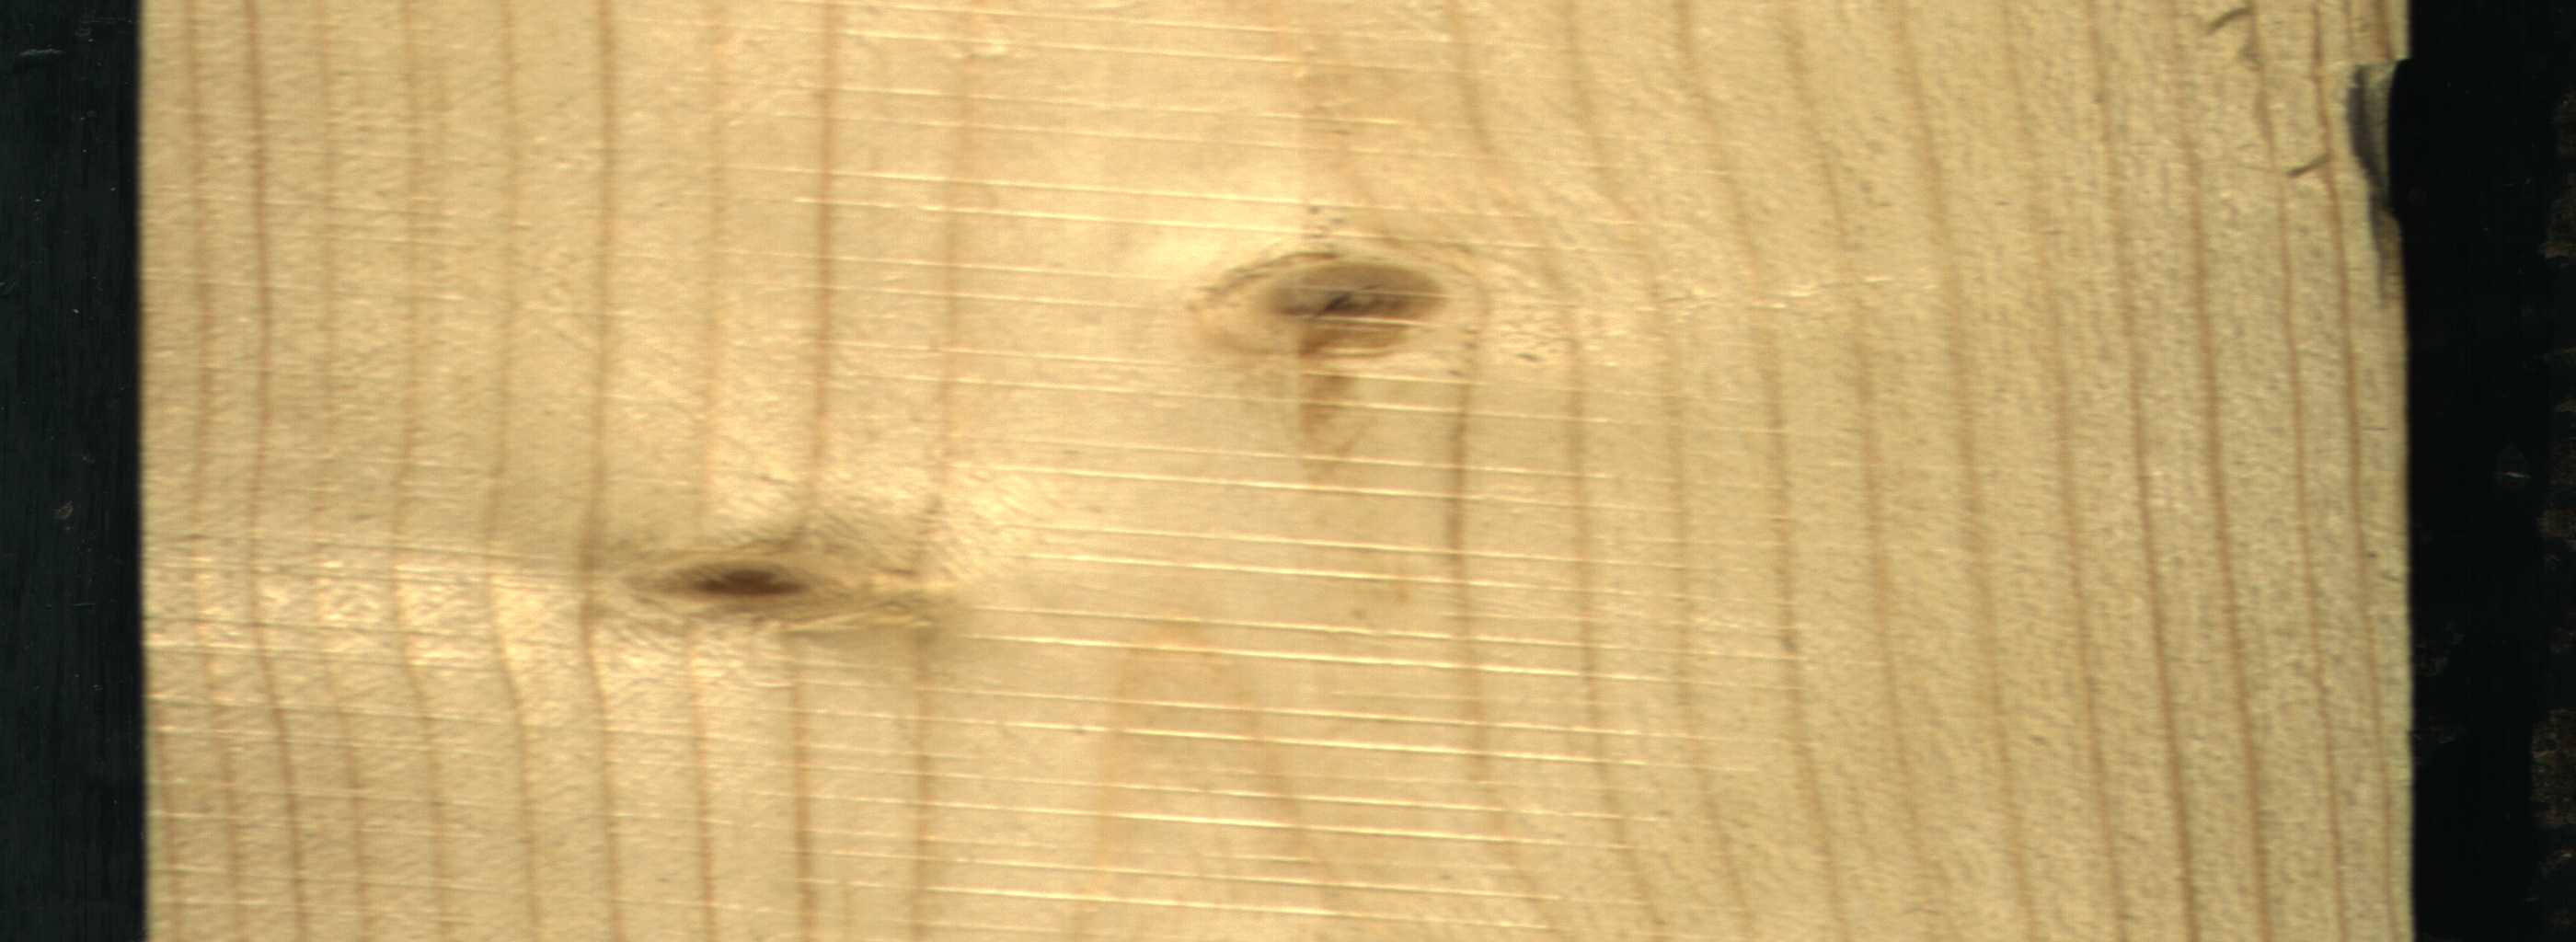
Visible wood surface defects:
Live_Knot
Live_Knot